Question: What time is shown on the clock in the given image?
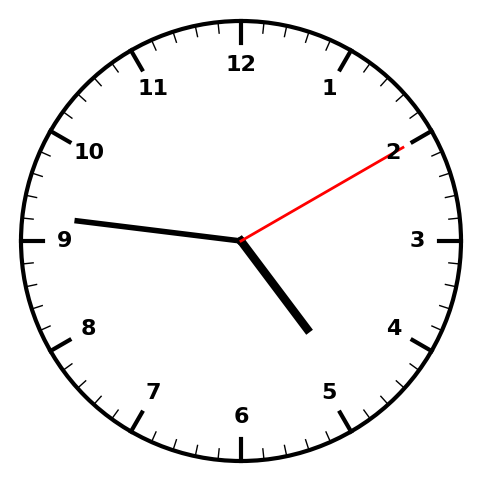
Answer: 04:46:10